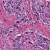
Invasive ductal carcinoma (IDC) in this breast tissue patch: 1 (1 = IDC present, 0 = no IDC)